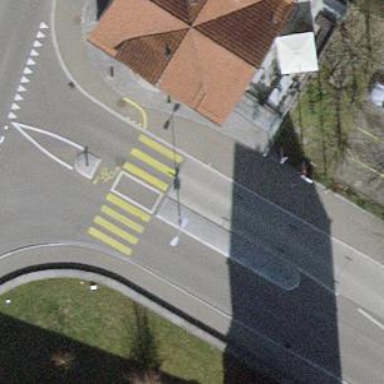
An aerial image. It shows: Bus stop with sheltered platform for public transport.